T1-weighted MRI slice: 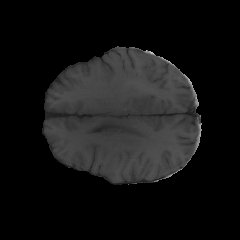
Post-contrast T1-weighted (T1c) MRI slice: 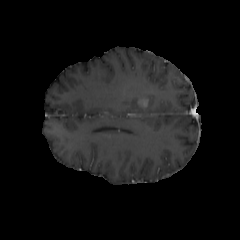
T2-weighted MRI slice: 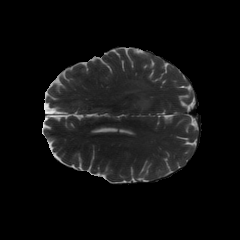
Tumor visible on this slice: yes